Question: I would to do a Quizz like the image, when clicking a country it shows the correct answer
My question : Can i Do like this :
1. Each country is an UIImageView or
2. Each Country is a custom UIButton.
Witch are the Best solution ?
Any Helps Please

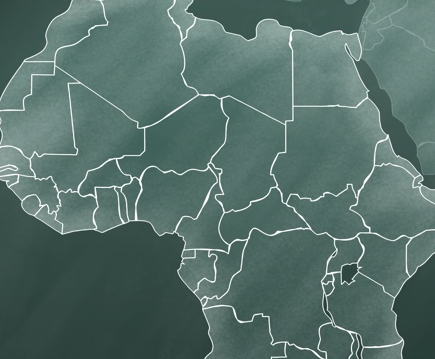
Answer: You can use 'UIButton's for that. In both cases you will have to solve the issue of your buttons or views being irregularly shaped.
On github you can find a <URL> which extends 'UIButton' so that it only detects touches where the button's image is not transparent.